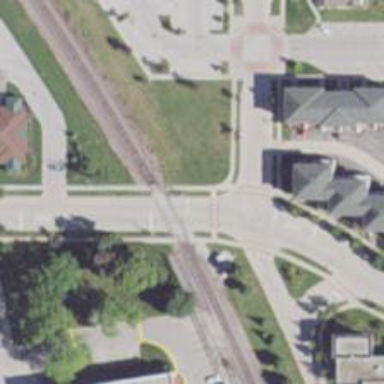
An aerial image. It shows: Crossing for the railway.